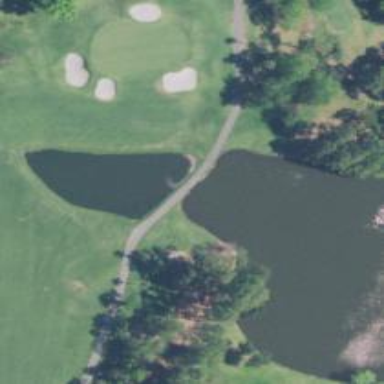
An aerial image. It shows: Path designated for golf carts.